Question: I'm running 'New-CimSession' command from both Powershell and C#. When I run it on Powershell, CimSession variable has a lot of functions such as 'TestConnection()', 'CreateInstance' etc.. Picture is below.

But, 'CimSession' variable type of 'PSObject' doesn't have others functions except 'ToString()' and 'GetType()', when I run 'New-CimSession' command from 'Powershell.Invoke()' method in c#.
I want to access same method from 'PSObject' variable on c#.
Do you have a idea?
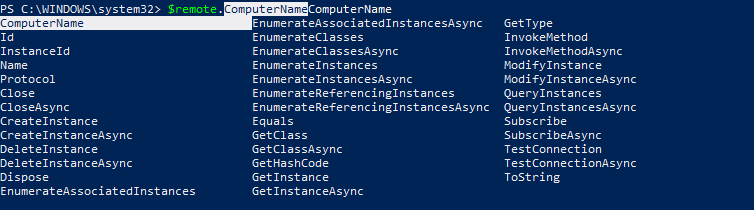
Answer: - 'Microsoft.Management.Infrastructure Namespace'-
'''
static void Main(string [] args)
{
var csession = CimSession.Create("");
csession.TestConnection();
}
'''
'csession' will have access to different Methods you want
- -